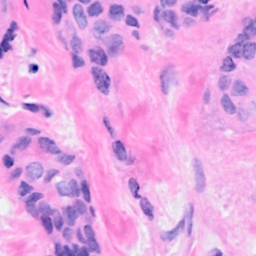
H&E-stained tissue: Breast